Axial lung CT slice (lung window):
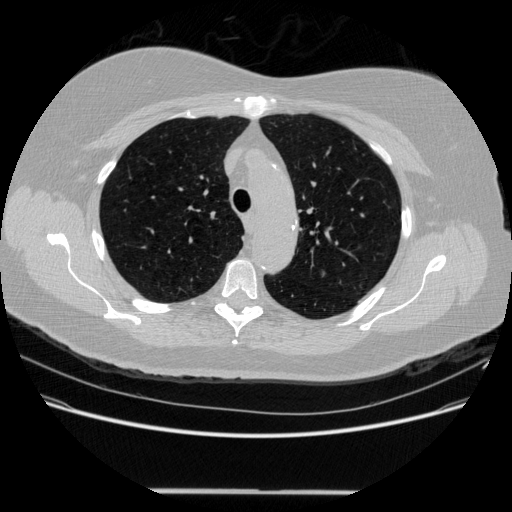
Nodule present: yes
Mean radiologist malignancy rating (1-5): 2.667